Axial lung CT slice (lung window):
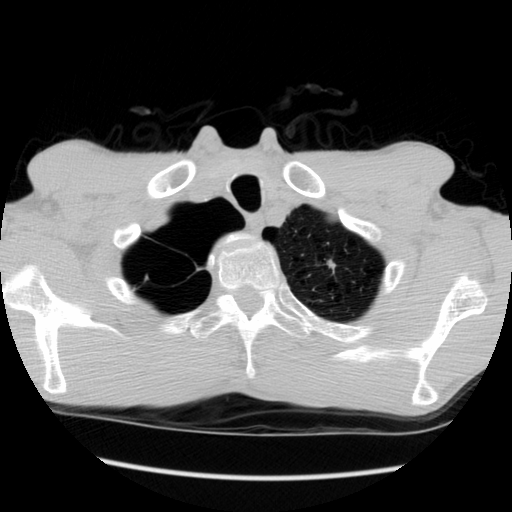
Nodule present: yes
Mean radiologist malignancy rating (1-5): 3